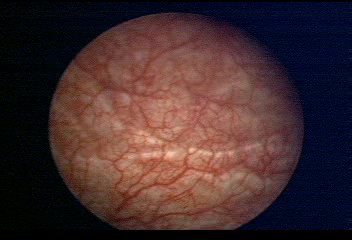
Modality: WLC
Class: Normal mucosa
Bladder cancer association: No